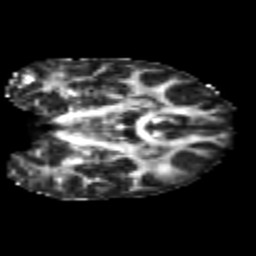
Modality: FA
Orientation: coronal
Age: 24
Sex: female
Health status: healthy
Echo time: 0.074 s